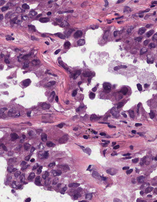
Tumor epithelial tissue: yes
Tumor-associated stroma tissue: yes
Normal tissue: no